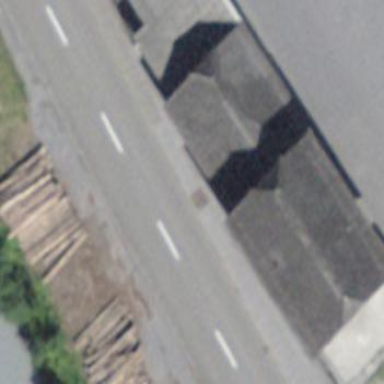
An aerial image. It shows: Train station building.